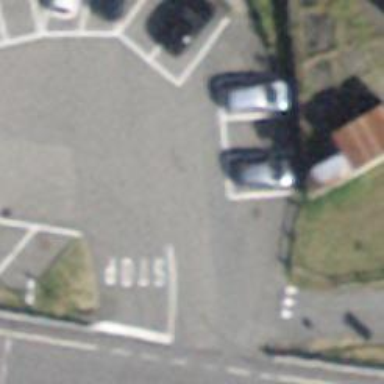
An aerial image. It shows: Road serving as parking aisle.